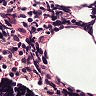
Metastatic tissue present: no